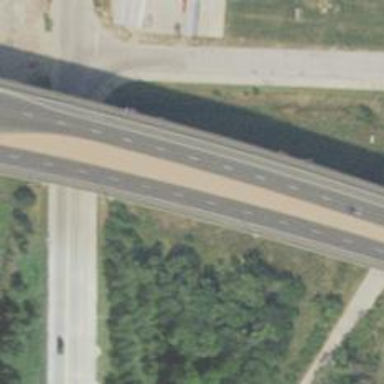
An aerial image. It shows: Primary highway bridge on expressway.